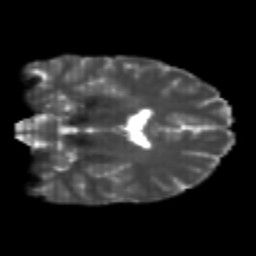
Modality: T2w
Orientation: coronal
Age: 23
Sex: female
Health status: healthy
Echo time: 0.074 s